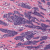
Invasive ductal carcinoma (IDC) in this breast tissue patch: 1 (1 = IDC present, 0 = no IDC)